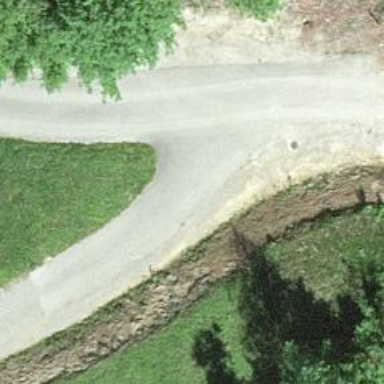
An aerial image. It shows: Well-maintained track road with grade 1 tracktype.